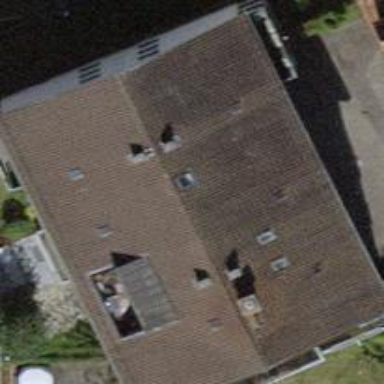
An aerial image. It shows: Building with tile roof.